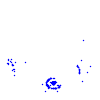
Particle: pion